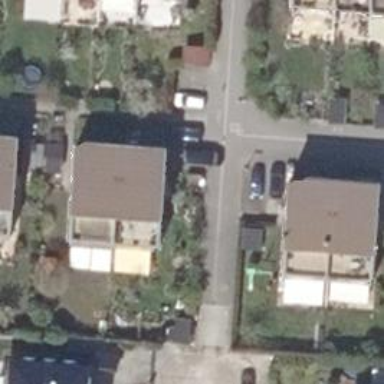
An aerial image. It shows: Living street.